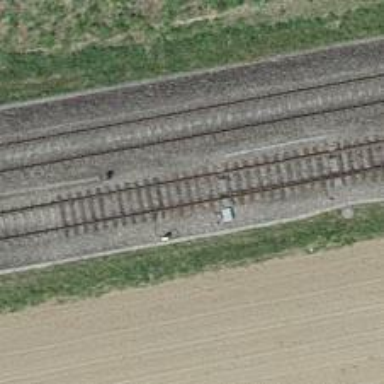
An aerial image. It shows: Railway switch.